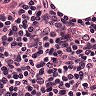
Metastatic tissue present: no